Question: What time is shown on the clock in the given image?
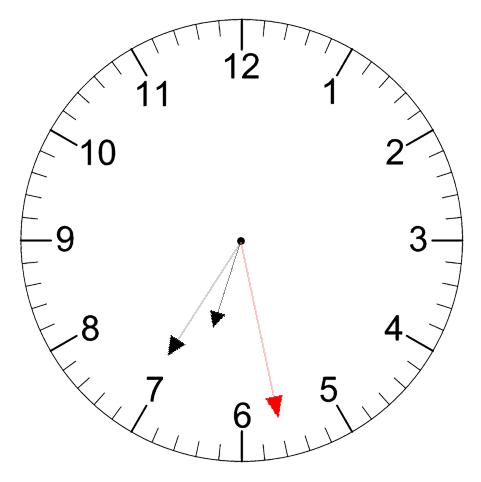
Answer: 06:35:28